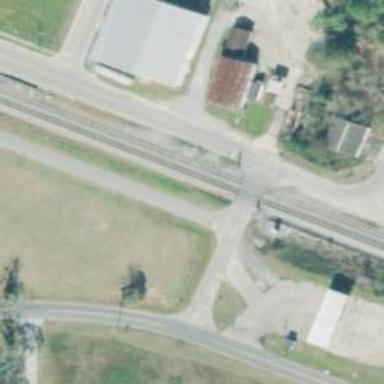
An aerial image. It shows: Level railway crossing with lights and barriers.